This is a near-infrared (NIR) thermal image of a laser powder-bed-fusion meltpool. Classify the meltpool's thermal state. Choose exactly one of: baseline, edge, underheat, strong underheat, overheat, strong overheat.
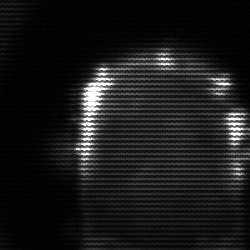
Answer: baseline